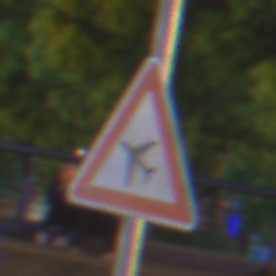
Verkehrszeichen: FlugbetriebRechts
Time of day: Night
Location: Outdoor (Urban)
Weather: PartlyCloudy
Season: NotSpecified
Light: Natural